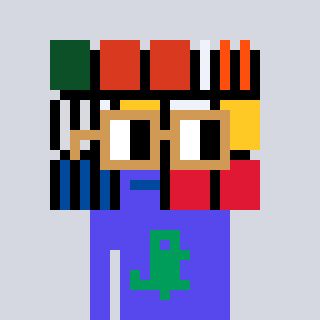
a pixel art character with square brown glasses, a abstract-shaped head and a computerblue-colored body on a cool background